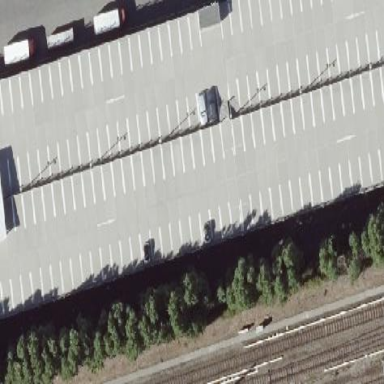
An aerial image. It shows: Multi-storey parking facility with roof building.